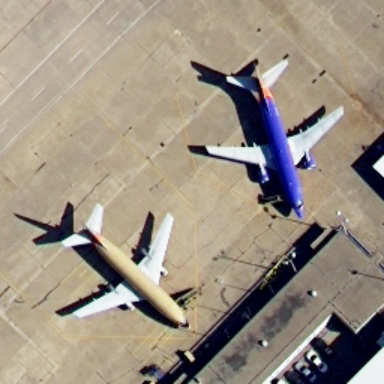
There is two airplanes in the airport .